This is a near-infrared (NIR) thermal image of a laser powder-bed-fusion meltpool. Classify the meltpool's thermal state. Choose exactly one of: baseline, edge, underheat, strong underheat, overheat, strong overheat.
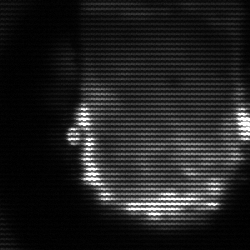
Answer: baseline